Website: lowes
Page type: order-returns
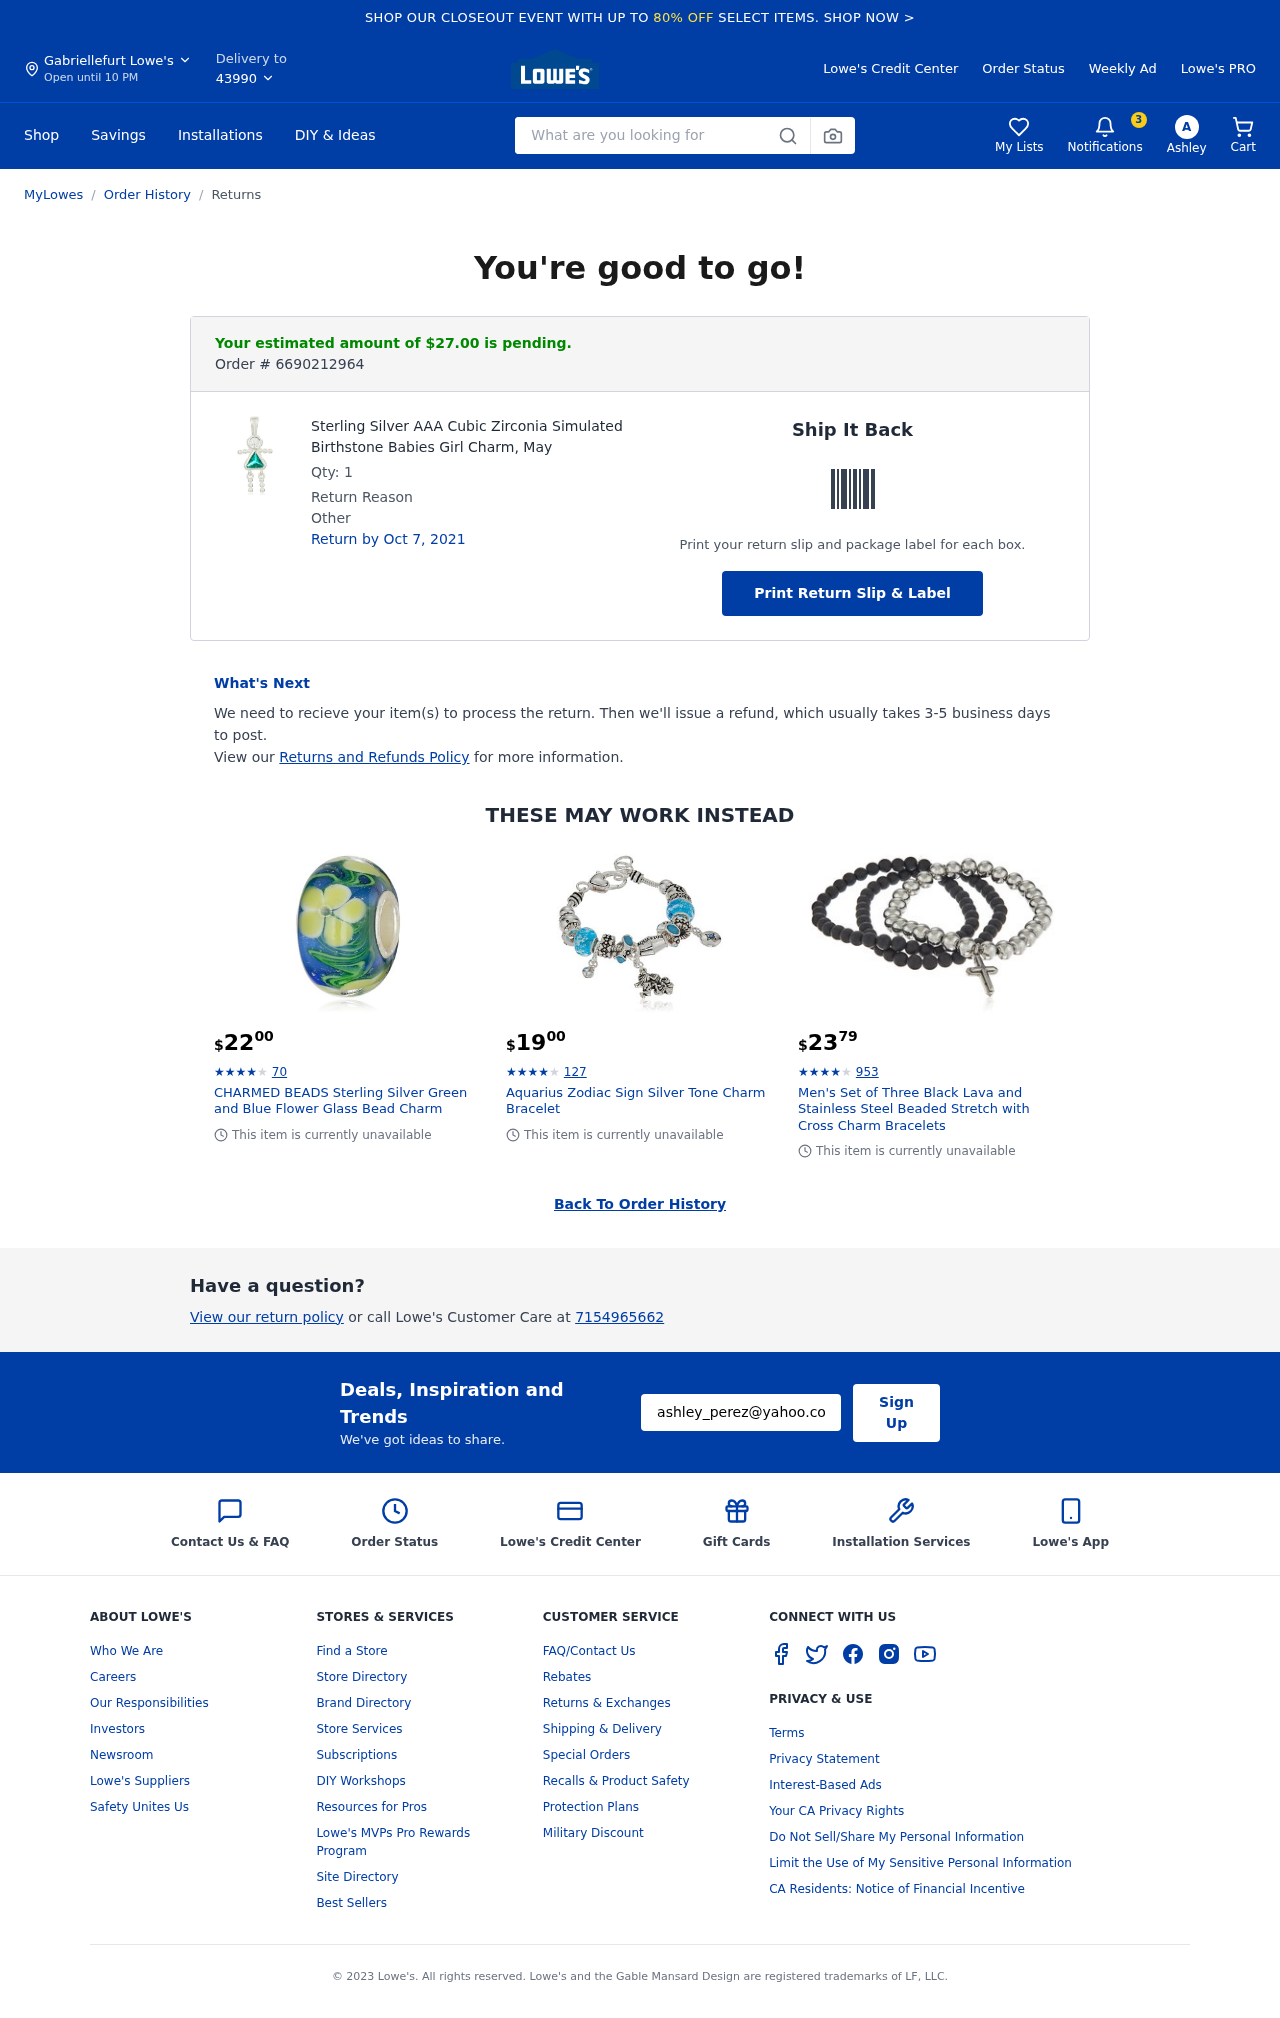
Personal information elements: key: PII_CITY
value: Gabriellefurt
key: PII_EMAIL
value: ashley_perez@yahoo.com
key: PII_FIRSTNAME
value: Ashley
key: PII_PHONE
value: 7154965662
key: PII_POSTCODE
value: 43990
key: PII_FIRSTNAME_INITIAL
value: A
Product elements: key: PRODUCT1_NAME
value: Sterling Silver AAA Cubic Zirconia Simulated Birthstone Babies Girl Charm, May
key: PRODUCT1_QUANTITY
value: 1
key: PRODUCT2_NAME
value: CHARMED BEADS Sterling Silver Green and Blue Flower Glass Bead Charm
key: PRODUCT2_NUM_RATINGS
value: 70
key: PRODUCT2_PRICE
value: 22
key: PRODUCT2_RATING
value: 4.5
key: PRODUCT3_NAME
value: Aquarius Zodiac Sign Silver Tone Charm Bracelet
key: PRODUCT3_NUM_RATINGS
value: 127
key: PRODUCT3_PRICE
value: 19
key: PRODUCT3_RATING
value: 4.4
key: PRODUCT4_NAME
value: Men's Set of Three Black Lava and Stainless Steel Beaded Stretch with Cross Charm Bracelets
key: PRODUCT4_NUM_RATINGS
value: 953
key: PRODUCT4_PRICE
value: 23.79
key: PRODUCT4_RATING
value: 4.1
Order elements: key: ORDER_NUM_ITEMS
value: Cart
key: ORDER_TOTAL
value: Your estimated amount of $27.00 is pending.
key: ORDER_ID
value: Order # 6690212964
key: ORDER_RETURN_BY_DATE
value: Return by Oct 7, 2021
Search elements: key: HEADER_SEARCH
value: What are you looking for
Other elements: key: NOTIFICATION_COUNT
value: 3